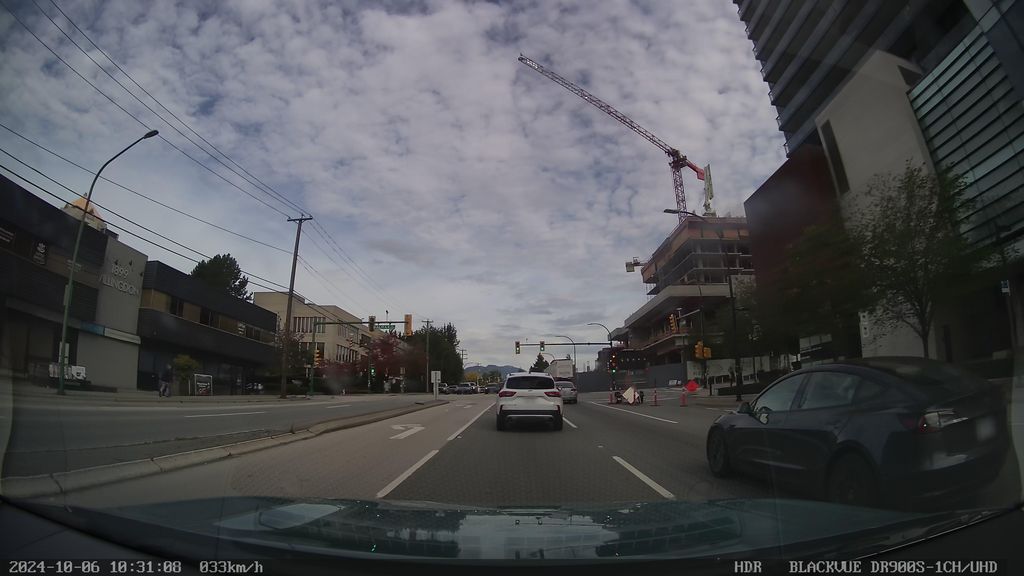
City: vancouver